Question: Firstly, I know as3 doesn't like css or html and that there's about a billion questions on this forum alone about it, but after searching and searching I can't seem to find anything like what I'm experiencing. Please forgive me if this is painfully obvious to answer/has been answered already.
- - -
There are a few glitches in the rendering of the text. I know Flash doesn't support all css tags, but even the basic ones aren't working. The exact problems are:
- - -
I think the problem lies in my code somewhere, so here's the as3:
'''
import flash.net.URLLoader;
import flash.net.URLRequest;
import flash.events.Event;
import flash.text.TextField;
import flash.events.ProgressEvent;
import fl.text.TLFTextField;
var fonts:Array = Font.enumerateFonts();
for each (var font:Font in fonts)
{
trace( font.fontName+":"+font.fontType );
}
var rss_xml:XML = new XML();
var test_txt:TLFTextField = new TLFTextField ;
with (test_txt)
{
antiAliasType = AntiAliasType.ADVANCED;
width = 940;
height = 600;
x = 0;
y = 0;
autoSize = TextFieldAutoSize.LEFT;
wordWrap = true;
embedFonts = true;
}
var sulsc_style:StyleSheet = new StyleSheet();
var css_loader:URLLoader = new URLLoader();
css_loader.load(new URLRequest("sulsc_style.css"));
css_loader.addEventListener(Event.COMPLETE, onCSSComplete);
function onCSSComplete(e:Event):void
{
sulsc_style.parseCSS(e.target.data);
rss_xml.ignoreWhitespace = false;
var rss_loader:URLLoader = new URLLoader(new URLRequest("http://news.sulsc.org/feed"));
rss_loader.addEventListener(Event.COMPLETE,rss_loaded);
l.mode = "manual";
rss_loader.addEventListener(ProgressEvent.PROGRESS,rss_load);
}
function rss_load(e:ProgressEvent):void
{
//trace(e.bytesLoaded/(113*1024));
l.setProgress(e.bytesLoaded,(113*1024));
}
function rss_loaded(e:Event):void
{
removeChild(l);
l = null;
rss_xml = XML(e.target.data);
rss_xml.ignoreWhiteSpace = true;
var rss_raw:String = String(rss_xml);
rss_raw = rss_raw.split(":encoded").join("");
rss_raw = rss_raw.split("
").join("");
rss_raw = rss_raw.split("</h1><h2>").join("</h1><p/><h2>");
rss_raw = rss_raw.split("</h2><h3>").join("</h2><p/><h3>");
rss_raw = rss_raw.split("</h3><h4>").join("</h3><p/><h4>");
rss_raw = rss_raw.split("</h4><h5>").join("</h4><p/><h5>");
rss_raw = rss_raw.split("<strong>").join("<b>");
rss_raw = rss_raw.split("</strong>").join("</b>");
rss_raw = rss_raw.split("<em>").join("<i>");
rss_raw = rss_raw.split("</em>").join("</i>");
rss_xml = XML(rss_raw);
test_txt.styleSheet = sulsc_style;
test_txt;
test_txt.htmlText = rss_xml.channel.item.(guid == "http://news.sulsc.org/?page_id=656").content;
addChild(test_txt);
}
'''
Here's the XML that it's reading:
'''
<h1>Heading 1</h1><p/><h2>Heading 2</h2><p/><h3>Heading 3</h3><p/><h4>Heading 4</h4><p><a title="SULSC" href="http://www.sulsc.org">Isolated link.</a></p><p>Paragraph. Lorem ipsum dolor sit amet, consectetur adipiscing elit. In nibh risus, elementum in tempor non, <a title="SULSC" href="http://www.sulsc.org">normal link</a>. Donec consequat arcu in nulla rhoncus aliquam. Fusce eu leo nunc, eget tempus risus. Aliquam imperdiet, sem non euismod blandit, nisi sapien pharetra leo, ac facilisis velit purus nec <i><b>bold italic</b></i>. Class aptent taciti sociosqu ad litora torquent per conubia nostra, per inceptos himenaeos. Curabitur sodales vulputate interdum. <del>Strikethrough</del> congue, purus ut rhoncus porttitor, erat velit iaculis libero, nec commodo leo dui eget ante. Vivamus volutpat sollicitudin vulputate.</p><blockquote><p>Block quote. Lorem ipsum dolor sit amet, consectetur adipiscing elit. In nibh risus, elementum in tempor non, malesuada ac nisl. Donec consequat arcu in nulla rhoncus aliquam. Fusce eu leo nunc, eget tempus risus. Aliquam imperdiet, sem non euismod blandit, nisi sapien pharetra leo, ac facilisis velit purus nec tellus. Class aptent taciti sociosqu ad litora torquent per conubia nostra, per inceptos himenaeos. Curabitur sodales vulputate interdum. Vestibulum congue, purus ut rhoncus porttitor, erat velit iaculis libero, nec commodo leo dui eget ante. Vivamus volutpat sollicitudin vulputate.</p></blockquote><p>Lorem ipsum dolor sit amet, consectetur adipiscing elit. In nibh risus, elementum in tempor non, malesuada ac nisl. Donec consequat arcu in nulla rhoncus aliquam. Fusce eu leo nunc, eget tempus risus. <i>Italic</i> imperdiet, sem non euismod blandit, nisi sapien pharetra leo, ac facilisis velit purus nec tellus. <b>BOLD</b> aptent taciti sociosqu ad litora torquent per conubia nostra, per inceptos himenaeos. <a href="http://sulsc.org">Link</a> sodales vulputate interdum. Vestibulum congue, <a href="http://sulsc.org"><b><i>BOLD ITALIC LINK</i></b></a> ut rhoncus porttitor, erat velit iaculis libero, nec commodo leo dui eget ante. Vivamus volutpat sollicitudin vulputate.</p><ol><li>Numbered list</li><li>Number two</li><li>Number three</li></ol>
'''
And here's the CSS that's being applied:
'''
/*
leading is line height
*/
p, ol, ul, li, body {
font-family: Fontin Sans Rg;
font-size: 12pt;
color: #666666;
text-align: justify;
}
h1 {
font-family: Nilland;
font-size: 30pt;
text-align:left;
color: #999999;
}
h2 {
font-family: Nilland;
font-size: 20pt;
color: #ff9900;
margin-left:25px;
letter-spacing: 1px;
}
h3 {
font-family: GeosansLight;
font-size: 16pt;
text-align:left;
color: #999999;
margin-left:50px;
letter-spacing: 1px;
}
h4, h5, h6 {
font-family: GeosansLight;
font-size: 14pt;
text-align:left;
color: #999999;
margin-left:75px;
letter-spacing: 1px;
}
ol, ul, li {
margin-left: 50px;
}
b-quote,blockquote {
font-family: Fontin Sans Rg;
font-style:italic;
color:#999999;
margin-left: 100px;
margin-right: 100px;
}
a, {
text-decoration: underline;
color: #666666;
}
a:hover {
color: #FF9900;
text-decoration: underline;
}
'''
Combined they produce this:

If you have idea what I'm doing wrong, please let me know, but I am a complete novice so layman's terms would be appreciated (:
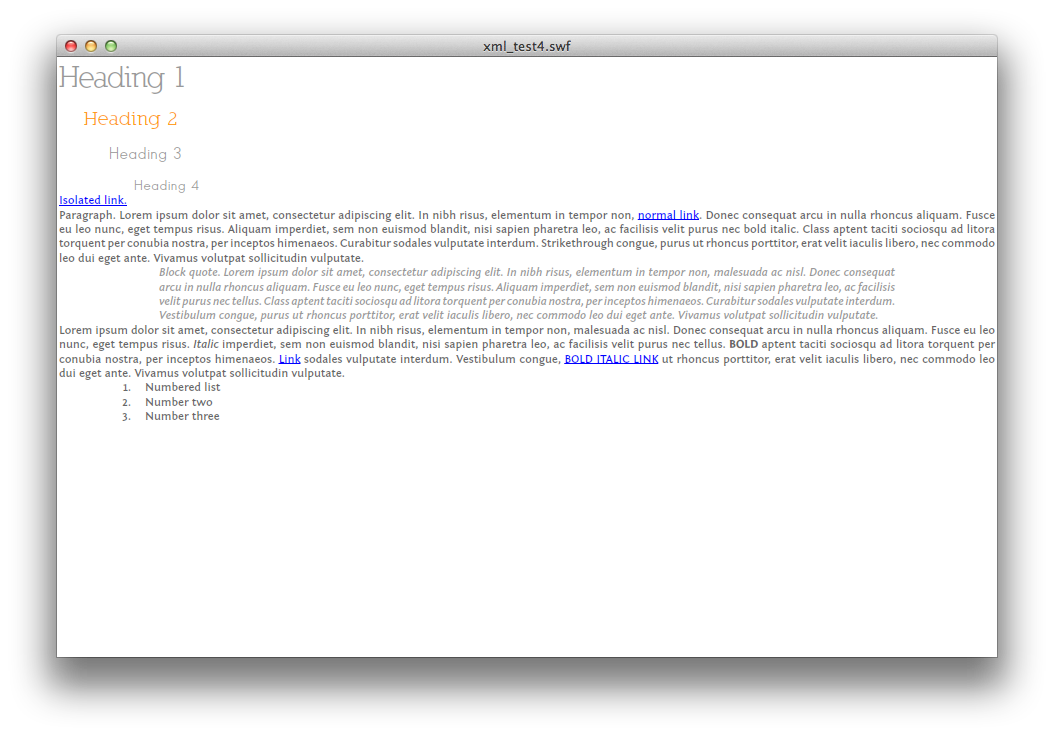
Answer: Using a:link in the CSS sets the link style in flash.
Inserting a paragraph tag with a specific style (one that has no line height) effectively fixes the headings issue.
Haven't figured out bold and italic, but that's not really a major worry. If anyone does, let me know!
Here's the current working code for anyone who's interested:
'''
import flash.net.URLLoader;
import flash.net.URLRequest;
import flash.events.Event;
import flash.text.TextField;
import flash.events.ProgressEvent;
import fl.text.TLFTextField;
var fonts:Array = Font.enumerateFonts();
for each (var font:Font in fonts)
{
trace( font.fontName+":"+font.fontType );
}
var rss_xml:XML = new XML();
var test_txt:TLFTextField = new TLFTextField ;
with (test_txt)
{
antiAliasType = AntiAliasType.ADVANCED;
width = 940;
height = 600;
x = 0;
y = 0;
autoSize = TextFieldAutoSize.LEFT;
wordWrap = true;
embedFonts = true;
}
var sulsc_style:StyleSheet = new StyleSheet();
var css_loader:URLLoader = new URLLoader();
css_loader.load(new URLRequest("sulsc_style.css"));
css_loader.addEventListener(Event.COMPLETE, onCSSComplete);
function onCSSComplete(e:Event):void
{
sulsc_style.parseCSS(e.target.data);
rss_xml.ignoreWhitespace = false;
var rss_loader:URLLoader = new URLLoader(new URLRequest("http://news.sulsc.org/feed"));
rss_loader.addEventListener(Event.COMPLETE,rss_loaded);
l.mode = "manual";
rss_loader.addEventListener(ProgressEvent.PROGRESS,rss_load);
}
function rss_load(e:ProgressEvent):void
{
//trace(e.bytesLoaded/(113*1024));
l.setProgress(e.bytesLoaded,(113*1024));
}
function rss_loaded(e:Event):void
{
removeChild(l);
l = null;
rss_xml = XML(e.target.data);
rss_xml.ignoreWhiteSpace = true;
var rss_raw:String = String(rss_xml);
rss_raw = rss_raw.split(":encoded").join("");
rss_raw = rss_raw.split("
").join("");
rss_raw = rss_raw.split('<p style="text-align: right;">').join('<p class="right">');
rss_raw = rss_raw.split('<p style="text-align: center;">').join('<p class="centre">');
rss_raw = rss_raw.split('<p style="text-align: left;">').join('<p class="left">');
rss_raw = rss_raw.split('<p style="text-align: justify;">').join('<p class="just">');
var heading_replace:RegExp = new RegExp("(</h[0-9]>)(<h[0-9]>)","g9");
var underline_replace:RegExp = new RegExp('<span style="text-decoration: underline;">(.*?)</span>',"gi");
var bold_replace:RegExp = new RegExp('<strong>(.*?)</strong>',"gi");
var italic_replace:RegExp = new RegExp('<em>(.*?)</em>',"gi");
rss_raw = rss_raw.replace(heading_replace,'$1<p class="space"></p>$2');
rss_raw = rss_raw.replace(underline_replace,'<u>$1</u>');
rss_raw = rss_raw.replace(bold_replace,'<b>$1</b>');
rss_raw = rss_raw.replace(italic_replace,'<i>$1</i>');
rss_xml = XML(rss_raw);
test_txt.styleSheet = sulsc_style;
test_txt.htmlText = rss_xml.channel.item.(guid == "http://news.sulsc.org/?page_id=400").content;
addChild(test_txt);
}
'''
and the CSS:
'''
/*
flash doesn't support:
-bold and italic
-strikethrough
*/
p, ol, ul, li, body {
font-family: Fontin Sans Rg;
font-size: 12pt;
color: #666666;
text-align: justify;
padding-bottom: 12px;
padding-top: 6px;
}
h1 {
font-family: Nilland;
font-size: 30pt;
text-align:left;
color: #999999;
}
h2 {
font-family: Nilland;
font-size: 20pt;
color: #ff9900;
margin-left:25px;
letter-spacing: 1px;
}
h3 {
font-family: GeosansLight;
font-size: 16pt;
text-align:left;
color: #999999;
margin-left:50px;
letter-spacing: 1px;
}
h4, h5, h6 {
font-family: GeosansLight;
font-size: 14pt;
text-align:left;
color: #999999;
margin-left:75px;
letter-spacing: 1px;
}
ol, ul, li {
margin-left: 50px;
line-height:5px
}
b-quote,blockquote {
font-family: Fontin Sans Rg;
font-style:italic;
color:#999999;
margin-left: 100px;
margin-right: 100px;
padding-bottom: 12px;
}
a:link {
text-decoration: underline;
color: #666666;
}
a:hover {
color: #FF9900;
text-decoration: underline;
}
/* DO NOT DELETE THESE */
.space {
line-height:1px;
padding-bottom: 0px;
padding-top:0px;
}
.right {
text-align:right;
}
.centre {
text-align:center;
}
.left {
text-align:left;
}
.just {
text-align:justify;
}
'''
Which makes:

Thanks for your help!